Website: macys
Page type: review-order
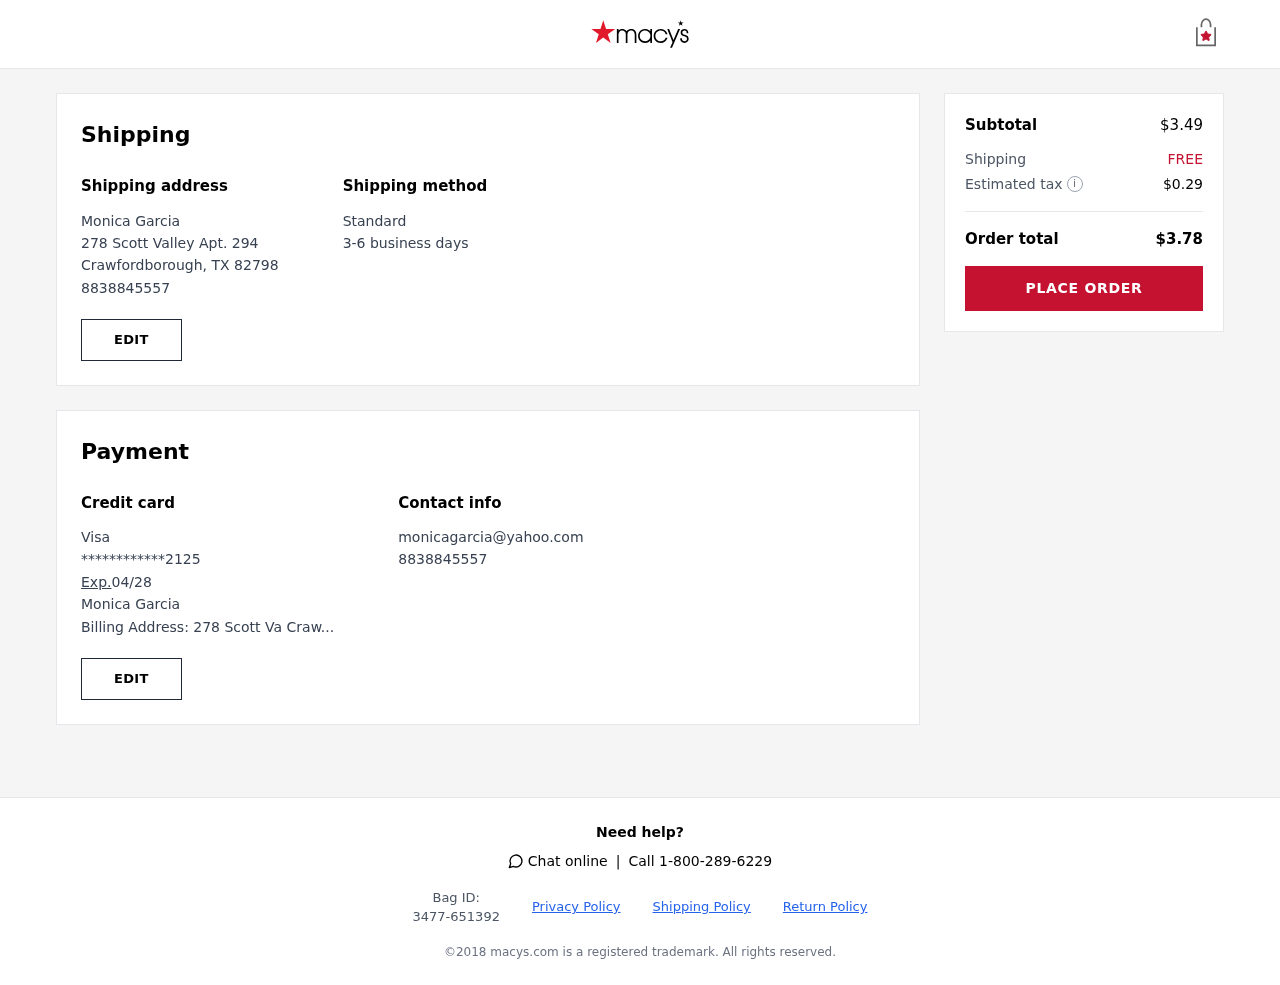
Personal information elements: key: PII_CARD_EXPIRY
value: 04/28
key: PII_CARD_LAST4
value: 2125
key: PII_CARD_TYPE
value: Visa
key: PII_CITY
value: Crawfordborough
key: PII_EMAIL
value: monicagarcia@yahoo.com
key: PII_FULLNAME
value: Monica Garcia
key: PII_PHONE
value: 8838845557
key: PII_POSTCODE
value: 82798
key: PII_STATE_ABBR
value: TX
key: PII_STREET
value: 278 Scott Valley Apt. 294
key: PII_FIRSTNAME
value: Monica
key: PII_LASTNAME
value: Garcia
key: PII_FULLNAME2
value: Monica Garcia
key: PII_FULLNAME3
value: Monica Garcia
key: PII_FIRSTNAME2
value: Monica
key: PII_FIRSTNAME3
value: Monica
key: PII_LASTNAME2
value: Garcia
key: PII_LASTNAME3
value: Garcia
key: PII_FIRSTNAME_DERIVED
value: Monica
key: PII_LASTNAME_DERIVED
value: Garcia
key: PII_FULLNAME_DERIVED
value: Monica Garcia
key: PII_NAME_FULL_DERIVED
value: Monica Garcia
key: PII_BILLING_ADDRESS
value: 278 Scott Va Craw
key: PII_PHONE_LINE
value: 5557
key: PII_PHONE_SUFFIX
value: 5557
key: PII_PHONE2
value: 8838845557
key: PII_PHONE3
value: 8838845557
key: PII_PHONE_NUMERIC
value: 8838845557
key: PII_PHONE_LINE_NUMERIC
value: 5557
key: PII_PHONE_SUFFIX_NUMERIC
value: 5557
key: PII_PHONE2_NUMERIC
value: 8838845557
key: PII_PHONE3_NUMERIC
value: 8838845557
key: PII_PHONE_DIGITS
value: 8838845557
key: PII_PHONE_LAST4
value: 5557
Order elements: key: ORDER_SUBTOTAL
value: $3.49
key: ORDER_SHIPPING_COST
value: FREE
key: ORDER_TAX
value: $0.29
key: ORDER_TOTAL
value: $3.78